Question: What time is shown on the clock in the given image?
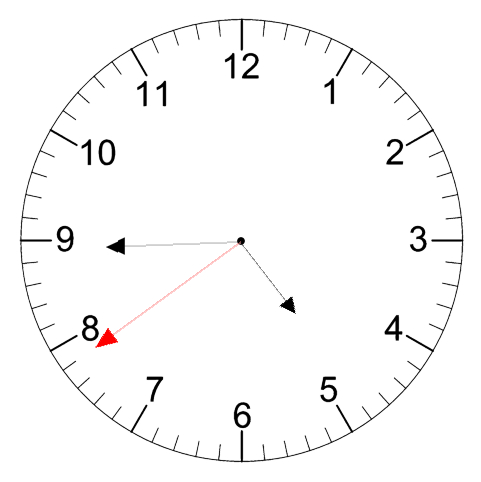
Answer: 04:44:39